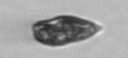
Label: Euglena